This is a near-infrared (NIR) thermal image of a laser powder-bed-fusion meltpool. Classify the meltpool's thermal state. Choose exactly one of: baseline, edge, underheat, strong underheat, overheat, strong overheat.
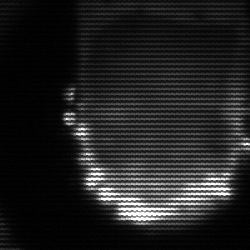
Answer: baseline